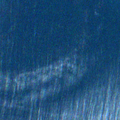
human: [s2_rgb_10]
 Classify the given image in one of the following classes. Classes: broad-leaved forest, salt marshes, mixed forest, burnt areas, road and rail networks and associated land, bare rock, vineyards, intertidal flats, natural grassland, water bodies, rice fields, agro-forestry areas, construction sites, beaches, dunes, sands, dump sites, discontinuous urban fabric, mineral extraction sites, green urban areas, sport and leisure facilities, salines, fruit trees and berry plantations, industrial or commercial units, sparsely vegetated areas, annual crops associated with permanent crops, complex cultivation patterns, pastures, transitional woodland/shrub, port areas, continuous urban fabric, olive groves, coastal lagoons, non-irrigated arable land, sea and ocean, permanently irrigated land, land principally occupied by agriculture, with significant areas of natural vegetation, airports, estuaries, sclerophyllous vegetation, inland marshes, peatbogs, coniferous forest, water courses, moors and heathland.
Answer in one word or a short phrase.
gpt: continuous urban fabric